Question: For my flow chart I generate three different agents via different sources. Now I want to handle them differently in diverse blocks in the flow chart. For instance, I want to have a different delay time for the agents. Since I am new to AnyLogic and not that good with Java, I have problems to understand how to handle the agents in my model.
I gave the agents a string-parameter with a name and tried to use a function with an if-else-statement to differentiate the agents in the delay. My approach is summarized in the following image (I hope I did it right):

The code in the function is:
'''
if (agent.TypeComponent == "blade" || agent.TypeComponent == "narcelle")
return uniform(3.5, 6);
else return uniform(1, 3);
'''
I get the error report (translated from german):
> agent cannot be solved to a variable.the method delayPrepFeeder() in type Main is not applicable for the arguments (Agent)
Thank you and kind regards.
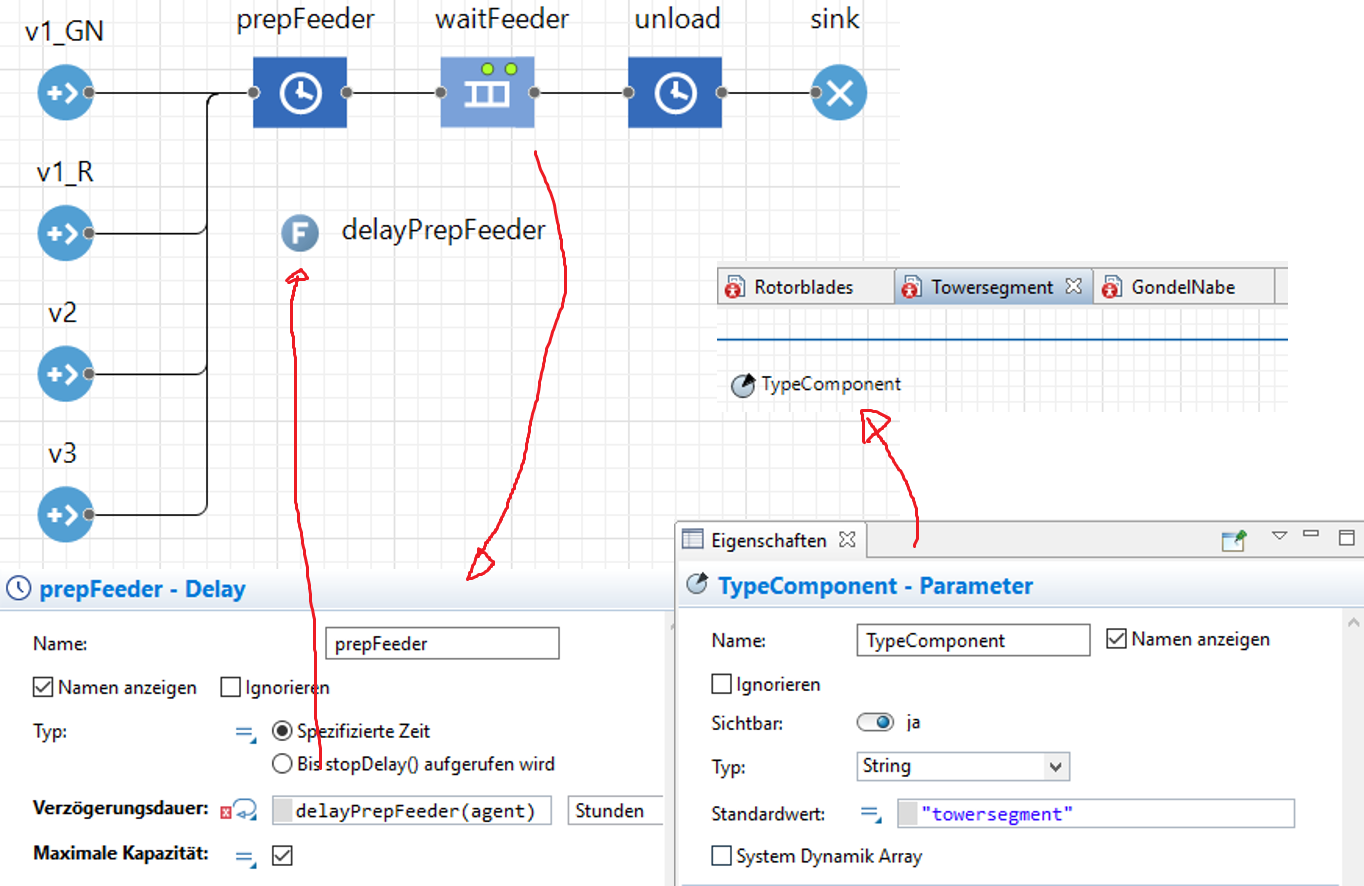
Answer: The short and simplifiwed answer: You can only have Agent type flowing through your flowchart and working with it properly. So either use only one Source or make sure that all your Sources create the same Agent type, eg. . More details on the different aspects below.
---
### Flowchart Agent type definition
Each flowchart block has an Agent type defined, that this block is expecting:
<URL>
You can still send Agents through the flowchart that are not matching this defined Agent type, but you won't be able to access any of its variables, parameters and functions! If you still try to access a field of a type that is not the defined type, you will get this error: 'MyField cannot be resolved or is not a field'. Why? Because when you access the flowing Agent via 'agent.' then the Java type you are working with will be the defined Agent type, or in other words, your Agent has been to the defined type, whatever his real type was before.
### Source Agent type
Make sure that in your Sources you have and set to your specific agent type:
<URL>
The setting defines the actual type of the created flowing object. The is available in all flowchart blocks, it defines as which type you can handle the flowing object (or in Java speek: to which type it is casted when you access 'agent').
### Input parameter of function
In your 'delayPrepFeeder()' function check that you defined an input parameter and that you defined it as the right type. Do it like this (of course use your own custom type name):
<URL>
The code will have to use the name you just defined for your input parameter (here: myAgent). Inside this function you cannot access the Agent directly by using 'agent', this works only directly in the flowchart block. Therefore we defined the input parameter 'myAgent' and call the function with the reference to the 'agent'. Again, the process flow module will hand you with the calling of 'agent' an object reference of the type defined in this flowchart block, which has to match both the type defined in the Source and the type you work with in the input parameters and the function.
'''
if (myAgent.TypeComponent.equalsIgnoreCase("blade") || myAgent.TypeComponent.equalsIgnoreCase("narcelle")){
return uniform(3.5, 6);
}
else {
return uniform(1, 3);
}
'''
### Do I really need several different Agent type in one flowchart?
You probably don't.
If your types differ by only attributes, use fields (variables and parameters) to differentiate between them. For example always use the Agent type 'Component' and then differentiate with a parameter called 'type'. This 'type' parameter can be a String (eg: "Rotorblade"), or even better an entry from a <URL>, where you defined all possible types beforehand.
The only case when you really need different types is when you have completely different (complex) statecharts, action charts, visualisation or other customized AnyLogic elements inside your Agent types.
### What if I really need several Agent types in one flowchart?
You can do so with the use of inheritance. Create a "base" Agent (which is so far just a normal Agent), for example . This base Agent will be the one that you set as type flowing through in all Flowchart blocks. Inside this base Agent you add all the variables, parameters, functions, etc. that are common to all your types and .
Next, you create your inherited Agents. Again, create them as normal Agent Types. You make them inherit from the base Agent with this simple setting:
<URL>
Now you will see, that things defined in your base Agent will also appear (grey) in your inherited Agents:
<URL>
One more thing: You can actually access the fields and functions of the inherited agents, by casting it from the base type to its correct type with: '(MyInheritedAgent)agent'. However you will have to be sure beforehand that this object is really of this type, otherwise you will get a casting error.
### Conclusion
You can (without using inherited Agents) only use single Agent type per AnyLogic flowchart.
Make therefore sure that the Agent type is always set to this same Agent type in the following positions:
- - - - 'agent'
If one is not enough, use Agent inheritance.
---
As a side note, please use 'equals()' or 'equalsIgnoreCase()' instead of '==' for String comparison, the reasons being explained <URL>.